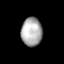
Tissue: lung
Cell type: Fibroblasts
Senescence score: 0.6069
Nuclear area (px): 585
Mean DAPI intensity: 171.332